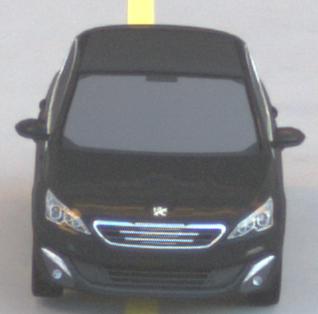
Make: Peugeot
Model: 308 VTi 82
Detailed model: 308 (II)
Model produced from: 2013/09
Model produced until: 2014/11
Doors: 5
Color: black
Road condition: dry road
Daytime: sunrise or sunset
Contrast: medium contrast